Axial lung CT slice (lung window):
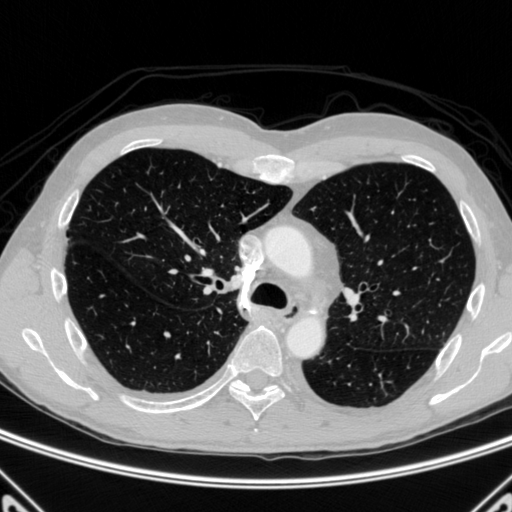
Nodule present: no